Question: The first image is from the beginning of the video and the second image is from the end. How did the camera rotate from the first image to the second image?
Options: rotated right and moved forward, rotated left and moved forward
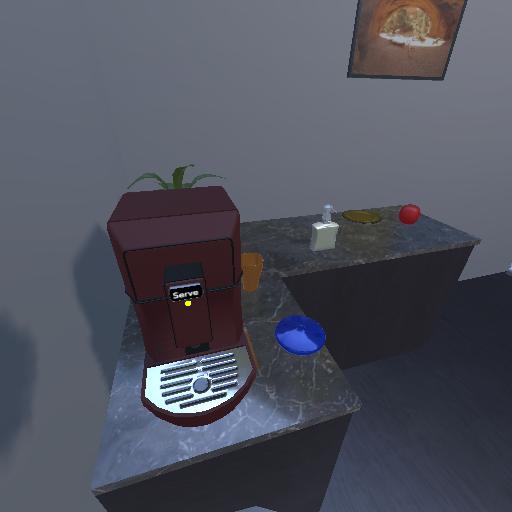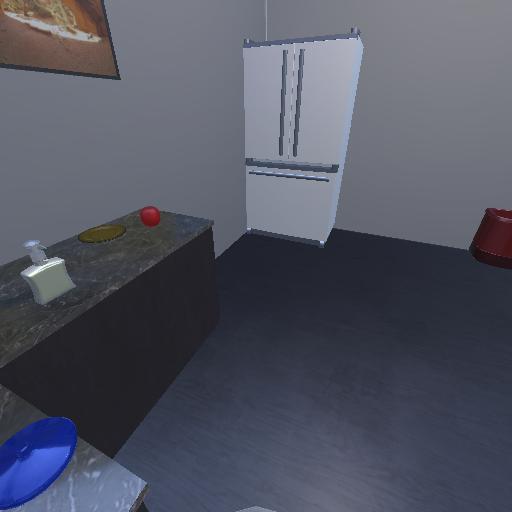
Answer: rotated right and moved forward